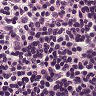
Metastatic tissue present: no